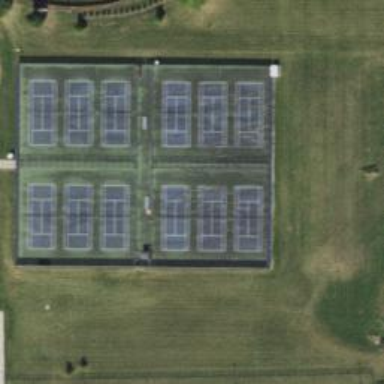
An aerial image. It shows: Leisure park with tennis court.